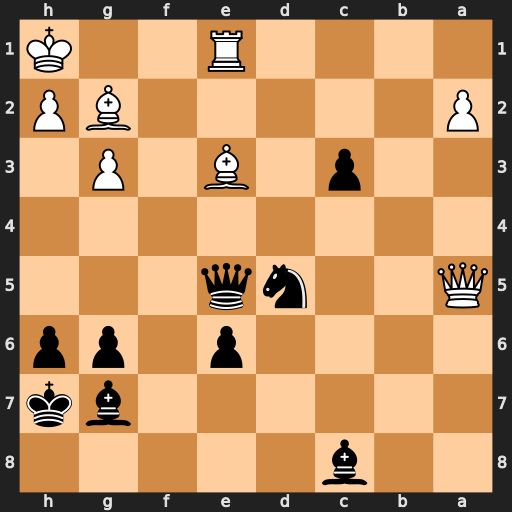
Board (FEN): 2b5/6bk/4p1pp/Q2nq3/8/2p1B1P1/P5BP/4R2K
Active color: b
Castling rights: -
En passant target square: -
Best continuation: Nxe3 Qxe5 Bxe5 Rxe3 c2 Re1 Bb2